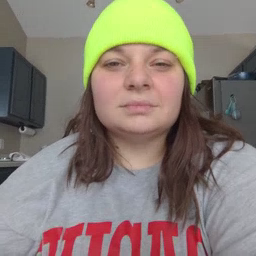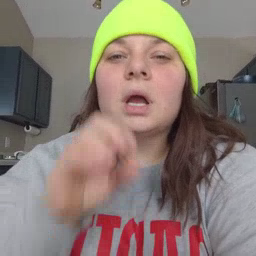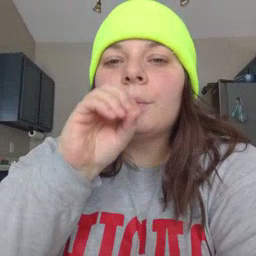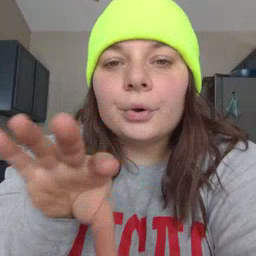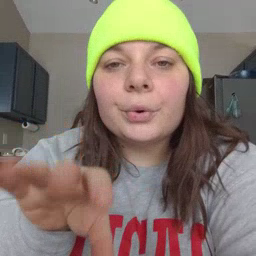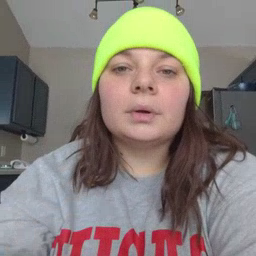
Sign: blow